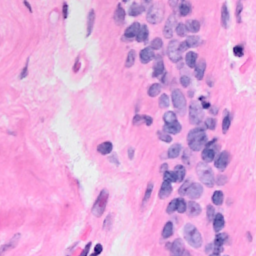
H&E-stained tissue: Breast